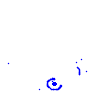
Particle: kaon